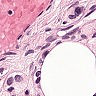
Metastatic tissue present: yes